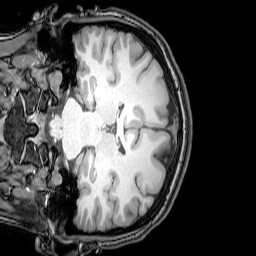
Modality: T1w
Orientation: coronal
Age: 24
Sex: female
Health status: healthy
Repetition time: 0.081 s
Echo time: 0.037 s